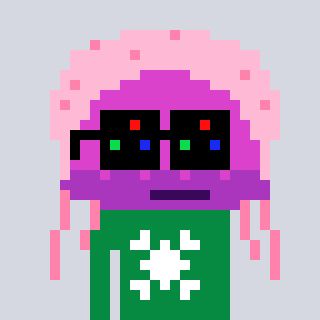
a pixel art character with square black sunglasses, a jellyfish-shaped head and a green-colored body on a cool background